Question: I am looking for a WPF control which is a hybrid of TreeView and DataGrid, something like the Visual Studio debugger or QuickBooks contacts list etc.
Any other solution on how to handle editable hierarchical data in WPF will be very welcommed as well.

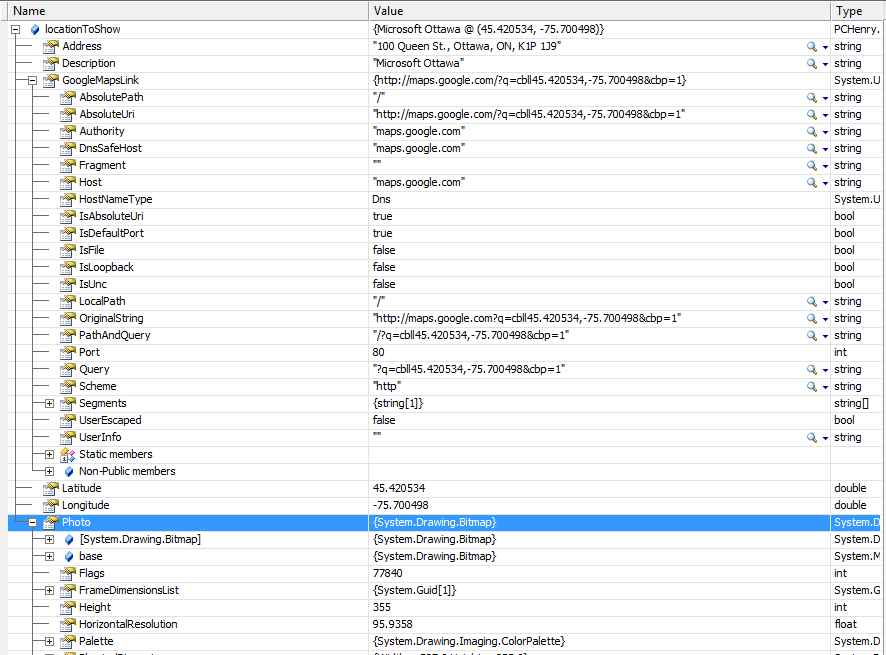
Answer: This seems to me like a reasonably straightforward thing to implement if you design your view model properly.
You basically design the items the same way you would if displaying them in a normal data grid, i.e. each item has a property for each column. In all likelihood, your underlying data model is hierarchical, but the collection that the grid is bound to is going to be flattened, i.e. will contain an item for each node in the hierarchy irrespective of parent/child relationships.
The item view model has some additional properties: 'Level', 'Children', 'IsExpanded', and 'IsVisible'. 'Level' is a count of the node's ancestors, 'Children' contains the child view model nodes, 'IsExpanded' is used in the UI, and 'IsVisible' is true if the node is visible. It also implements a property called 'VisibleDescendants':
'''
public IEnumerable<NodeViewModel> VisibleDescendants
{
get
{
return Children
.Where(x => x.IsVisible)
.SelectMany(x => (new[] {x}).Concat(x.VisibleDescendants)));
}
}
'''
You use 'Level', 'HasChildren', and 'IsExpanded' in the style for the item in the control's first column: they control the left margin and what kind of icon (if any) is displayed.
You also need to implement 'ExpandCommand' and 'CollapseCommand' properties. The 'ExpandCommand' is enabled if 'Children.Any()' is true and 'IsExpanded' is false, and the 'CollapseCommand' is enabled if 'Children.Any()' is true and 'IsExpanded' is true. These commands, when executed, change the value of 'IsExpanded'.
And here's where it gets interesting. The simple way to implement this may work for you: the items are exposed by a parent view model whose 'Items' property is not a collection. Instead, it's an enumerator that travels down the chain of child view models and yields only the visible nodes:
'''
public IEnumerable<NodeViewModel> Items
{
get
{
return _Items
.Where(x => x.IsVisible)
.SelectMany(x => (new[] {x}).Concat(x.VisibleDescendants));
}
}
'''
Whenever any descendant's 'IsVisible' property changes, the parent view model raises 'PropertyChanged' for the 'Items' property, which forces the data grid to repopulate.
There's a less simple implementation too, where you make the 'Items' property a class that implements 'INotifyCollectionChanged', and that raises the proper 'CollectionChanged' events when descendant nodes become visible/invisible, but you only want to go there if performance is an issue.